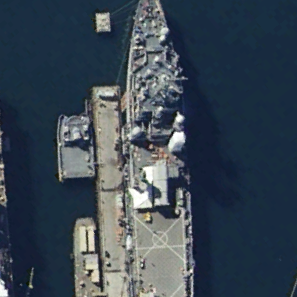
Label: combat